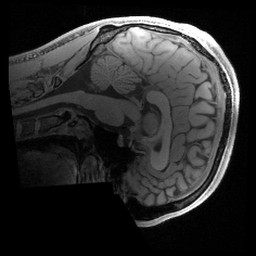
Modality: T1w
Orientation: sagittal
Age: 23
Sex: male
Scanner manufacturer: siemens
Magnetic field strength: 3 T
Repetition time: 2.4 s
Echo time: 0.00241 s